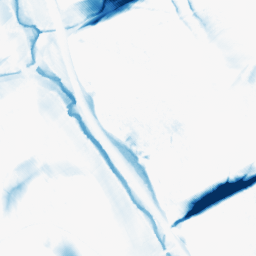
Category: morphological
Decomposition family: morphological_diamond
Decomposition parameters: operation: closing
radius: 20
Upsampling method: sinc_hamming
Upsampling parameters: scale: 2
kernel_size: 16
Upsampling scale: 2